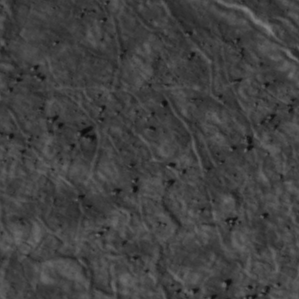
Label: non_frost